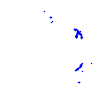
Particle: pion